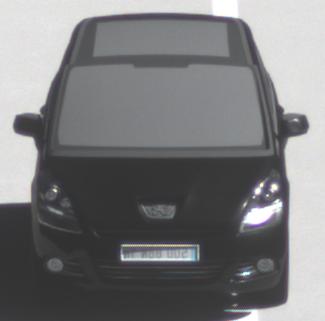
Make: Peugeot
Model: 5008 120 VTi
Detailed model: 5008 (I) Van
Model produced from: 2009/10
Model produced until: 2011/07
Doors: 5
Color: black
Road condition: dry road
Daytime: midday
Contrast: high contrast